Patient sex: M
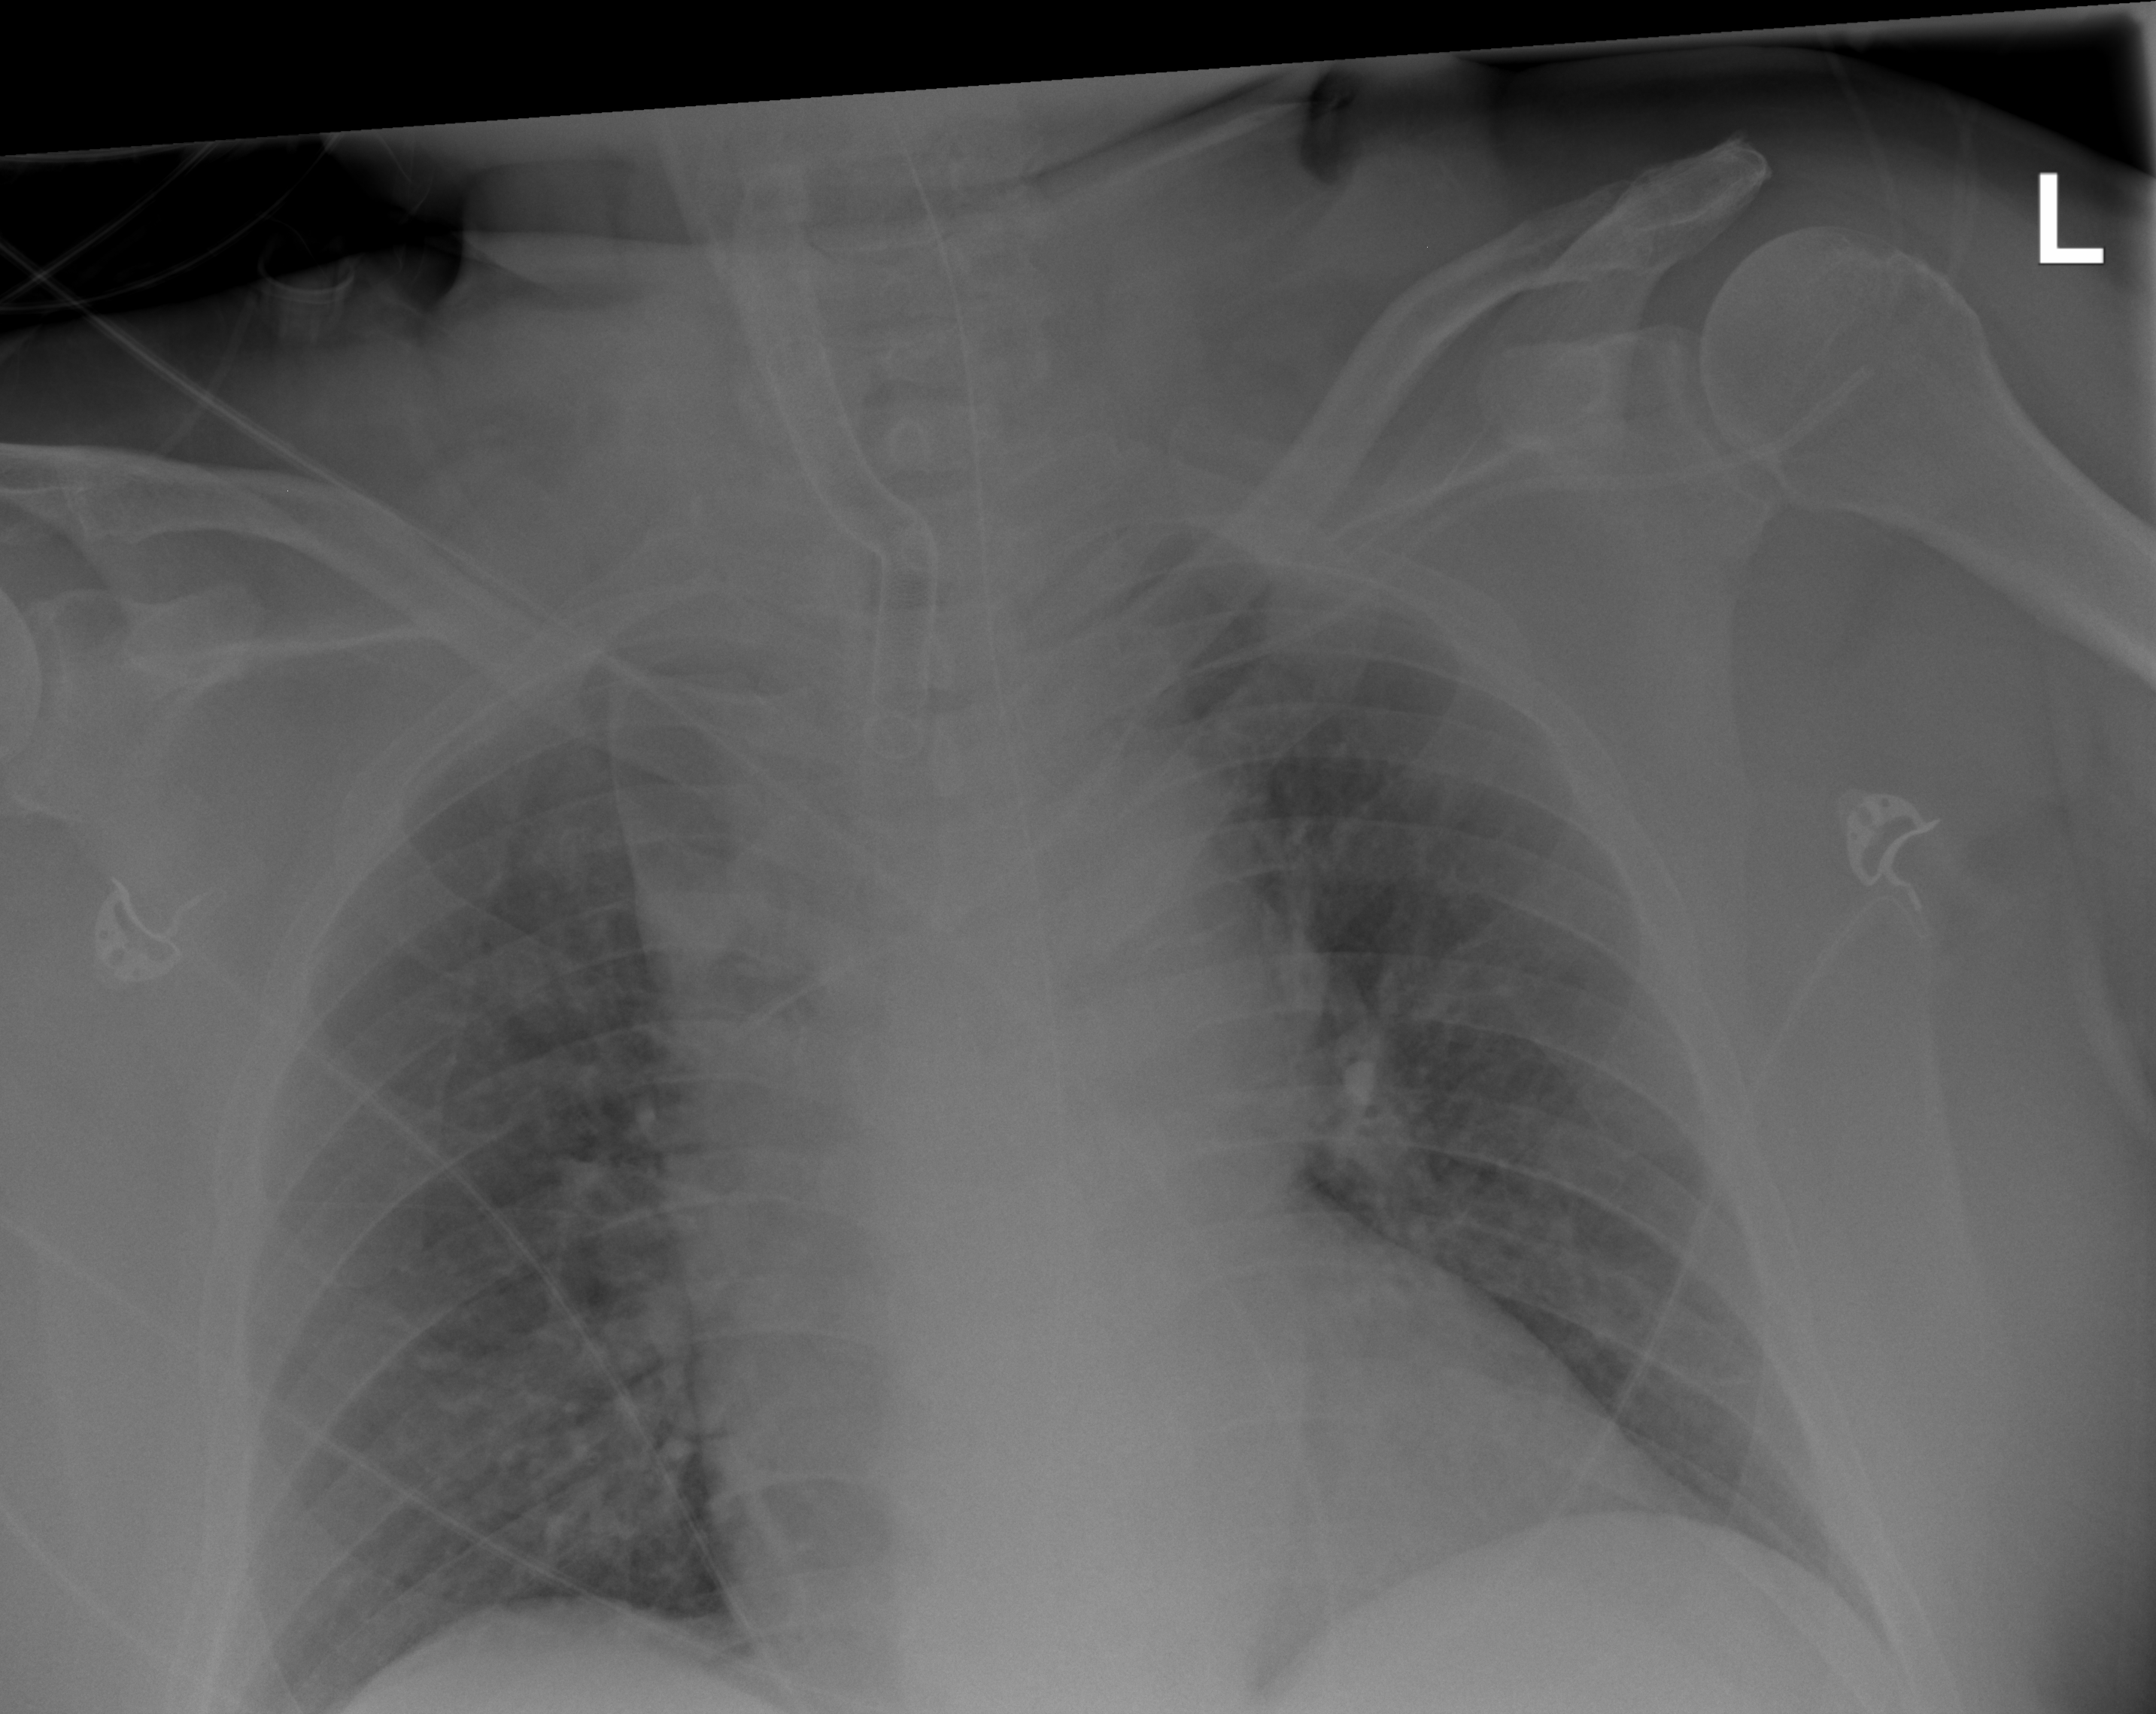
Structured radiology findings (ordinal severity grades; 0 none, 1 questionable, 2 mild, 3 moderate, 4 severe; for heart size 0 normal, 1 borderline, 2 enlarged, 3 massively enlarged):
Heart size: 1
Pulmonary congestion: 2
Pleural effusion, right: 0
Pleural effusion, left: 0
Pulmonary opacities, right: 2
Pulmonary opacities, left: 0
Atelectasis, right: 0
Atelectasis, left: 0